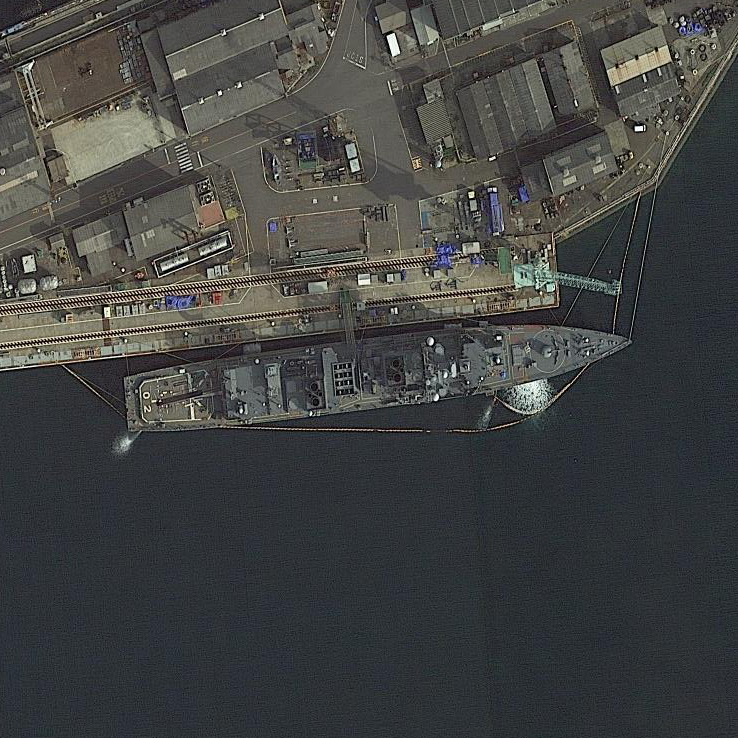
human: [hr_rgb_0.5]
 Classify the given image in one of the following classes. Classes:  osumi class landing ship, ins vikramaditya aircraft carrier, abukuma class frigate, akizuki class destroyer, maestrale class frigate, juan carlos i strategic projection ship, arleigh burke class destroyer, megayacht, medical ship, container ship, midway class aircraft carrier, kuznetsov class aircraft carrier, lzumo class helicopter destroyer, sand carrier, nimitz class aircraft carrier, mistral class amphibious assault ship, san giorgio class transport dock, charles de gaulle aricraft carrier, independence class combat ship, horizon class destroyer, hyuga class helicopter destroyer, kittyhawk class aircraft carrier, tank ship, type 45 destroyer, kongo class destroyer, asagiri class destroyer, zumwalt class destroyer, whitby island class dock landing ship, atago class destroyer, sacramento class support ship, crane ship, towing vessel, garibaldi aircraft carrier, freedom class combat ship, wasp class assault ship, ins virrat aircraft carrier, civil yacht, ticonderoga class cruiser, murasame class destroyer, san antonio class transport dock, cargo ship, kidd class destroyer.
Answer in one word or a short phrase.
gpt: Murasame class destroyer